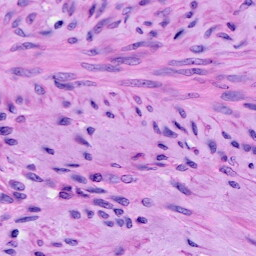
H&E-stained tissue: Cervix